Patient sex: M
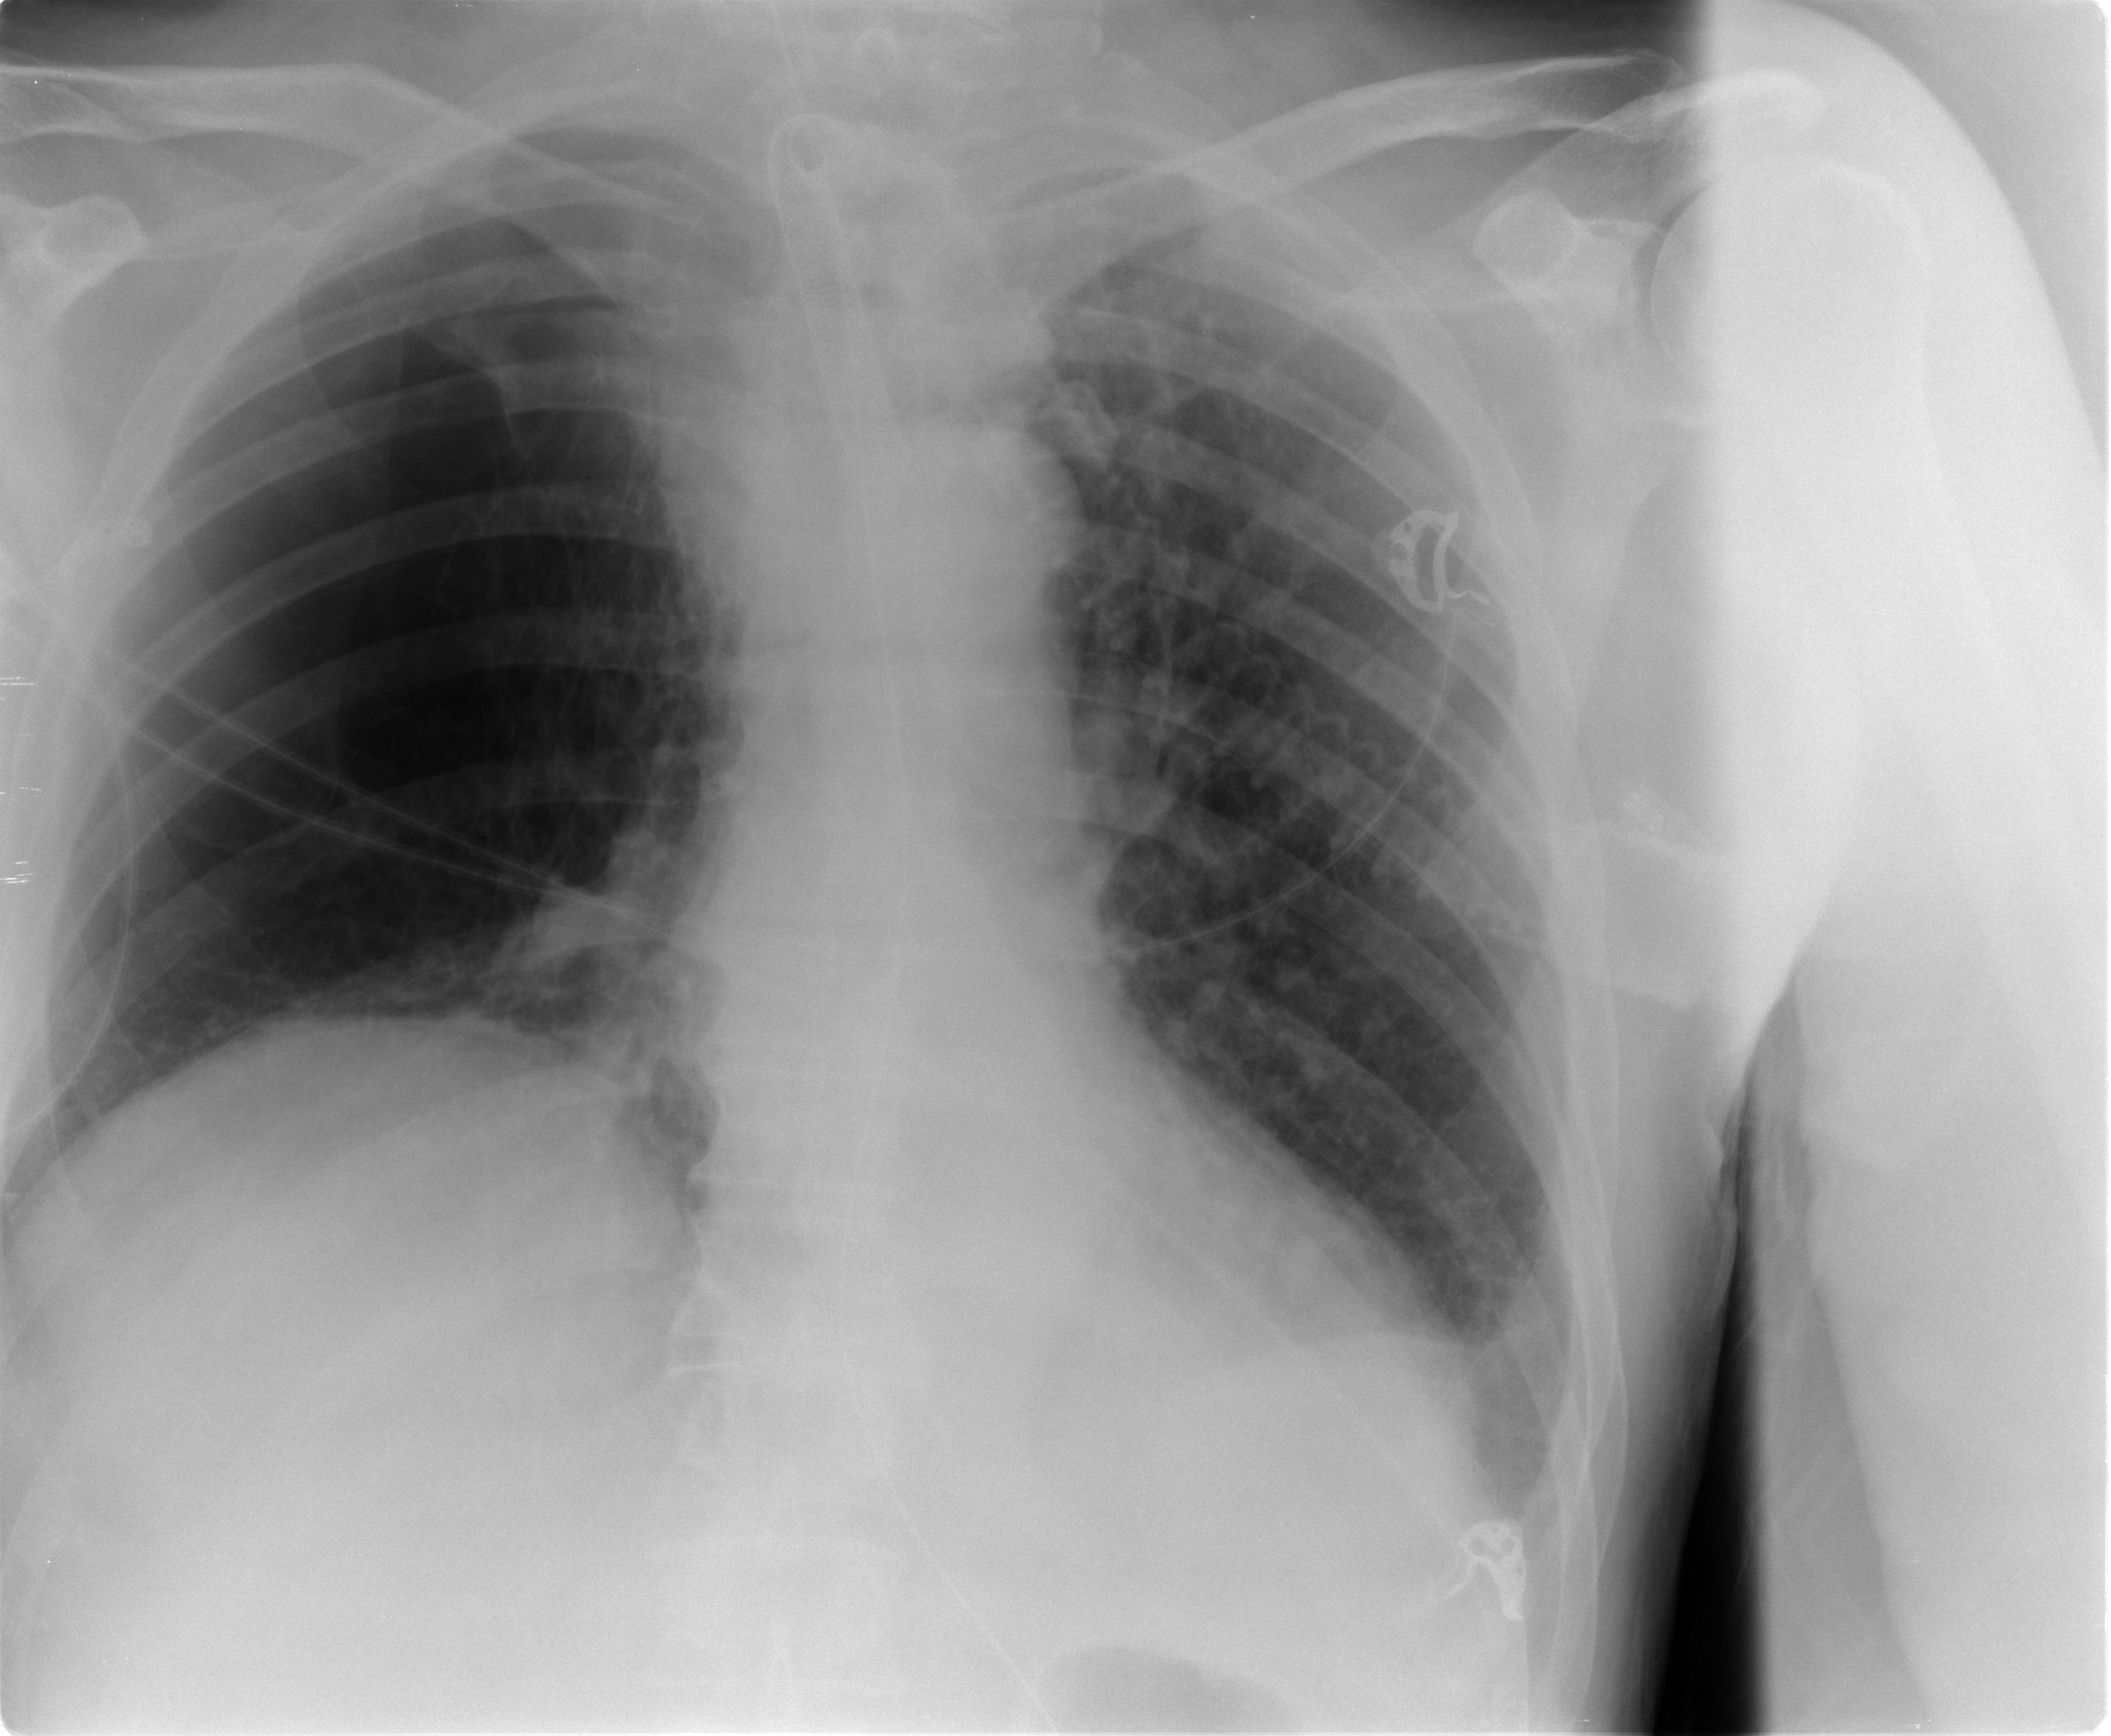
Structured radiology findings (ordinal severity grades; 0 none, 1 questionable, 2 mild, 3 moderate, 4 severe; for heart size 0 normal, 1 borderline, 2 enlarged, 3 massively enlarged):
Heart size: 1
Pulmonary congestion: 1
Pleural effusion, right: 1
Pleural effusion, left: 2
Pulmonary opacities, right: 0
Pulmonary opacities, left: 2
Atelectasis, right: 2
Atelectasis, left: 2